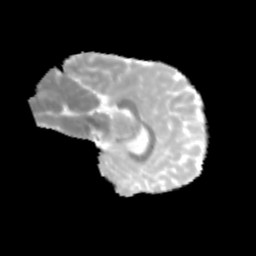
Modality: MD
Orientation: sagittal
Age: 9
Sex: female
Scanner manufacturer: siemens
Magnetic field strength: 3 T
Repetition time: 3.8 s
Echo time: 0.07 s